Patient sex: F
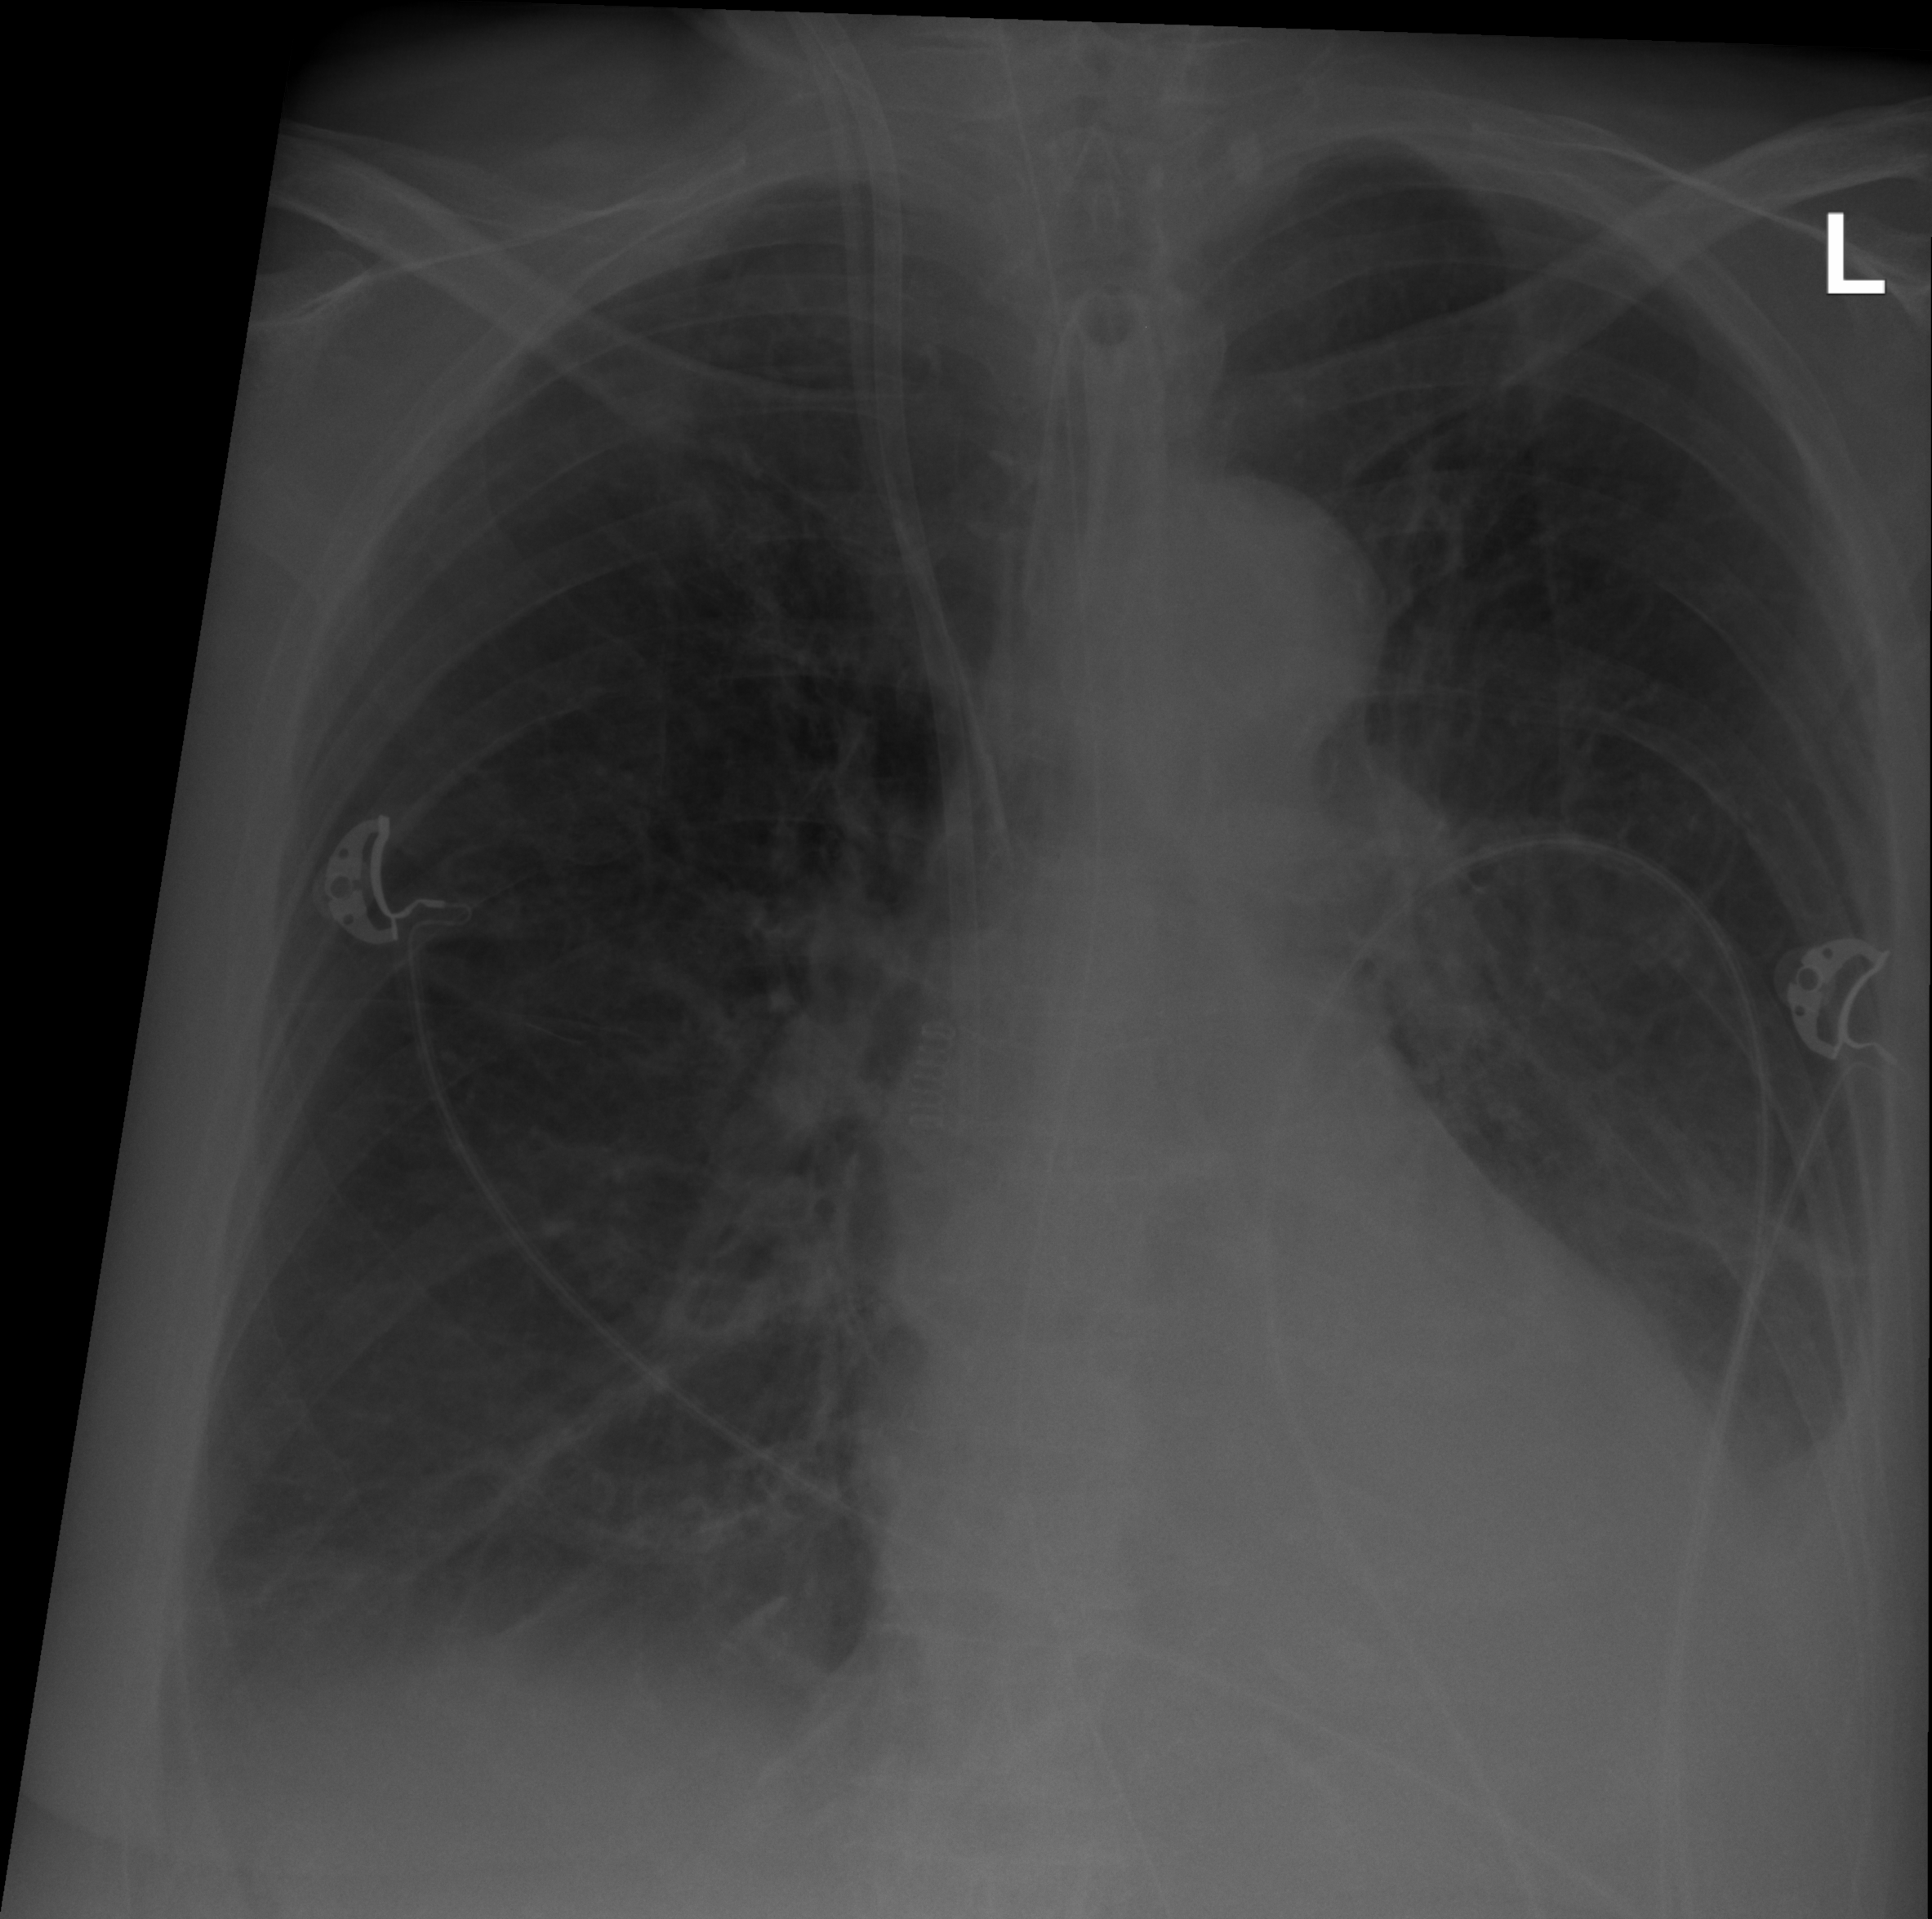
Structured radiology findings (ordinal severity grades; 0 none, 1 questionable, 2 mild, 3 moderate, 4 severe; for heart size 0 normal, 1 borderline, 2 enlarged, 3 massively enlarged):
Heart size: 0
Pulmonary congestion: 0
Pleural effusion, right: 2
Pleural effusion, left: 2
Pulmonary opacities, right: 0
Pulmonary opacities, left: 0
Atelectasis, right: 2
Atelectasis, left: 2